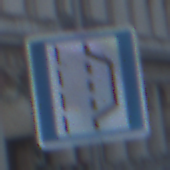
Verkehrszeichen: NothalteUndPannenbucht
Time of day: Dawn
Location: Outdoor (Urban)
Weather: Clear
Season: NotSpecified
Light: Natural